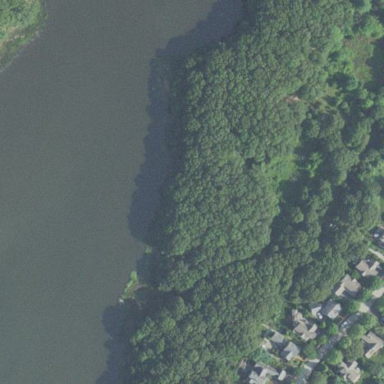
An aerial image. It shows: Mixed woodland with various types of leaves.